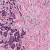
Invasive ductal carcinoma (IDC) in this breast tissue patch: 1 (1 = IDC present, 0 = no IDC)